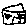
Label: house